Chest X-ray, AP view. Patient: 28 years old, sex M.
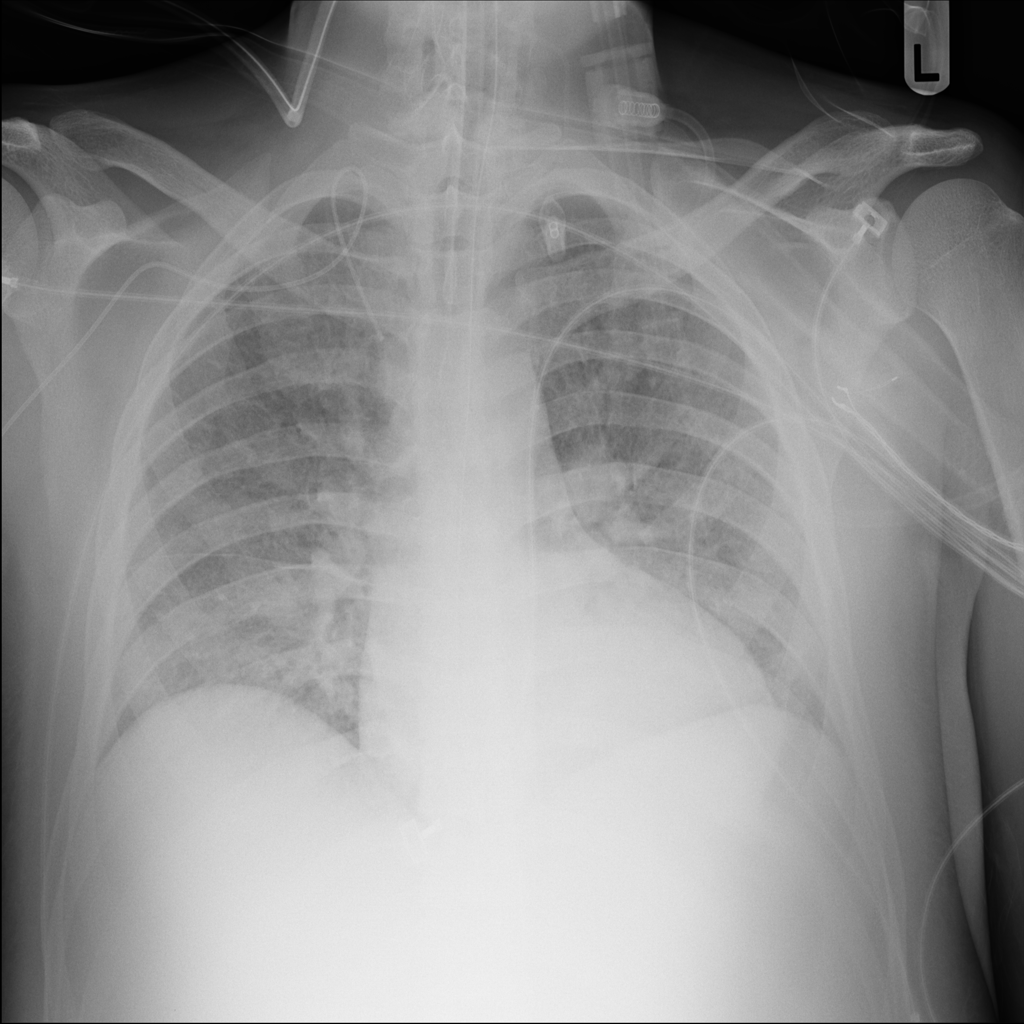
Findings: No Finding